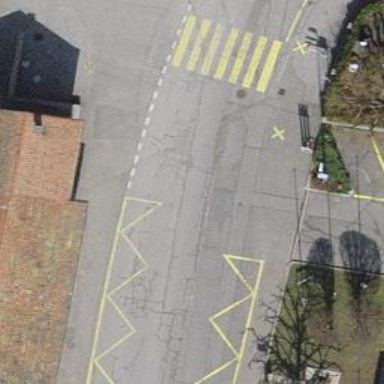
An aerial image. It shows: Bus stop with stop position for public transport.